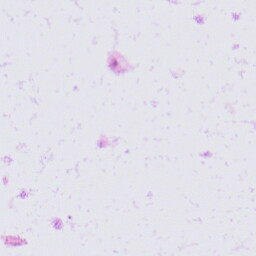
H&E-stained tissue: Skin